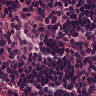
Metastatic tissue present: no